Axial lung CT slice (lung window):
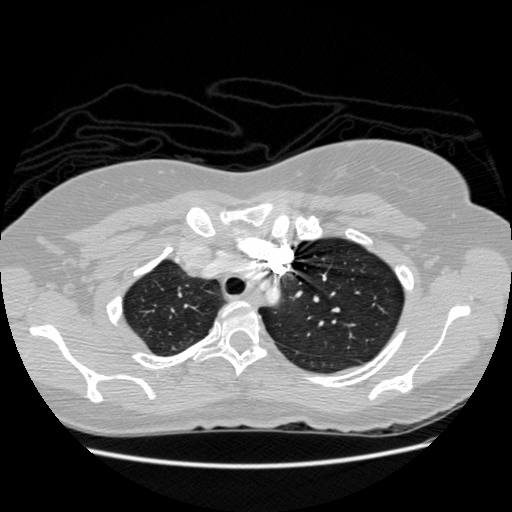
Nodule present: no